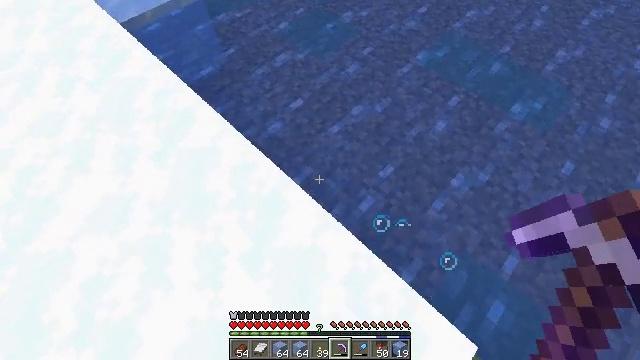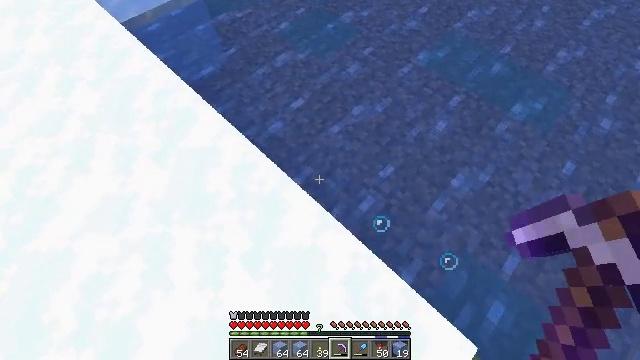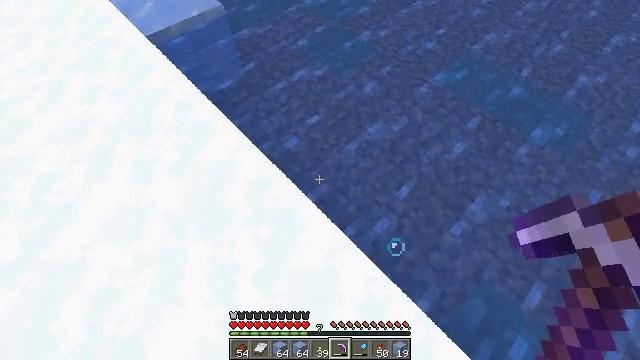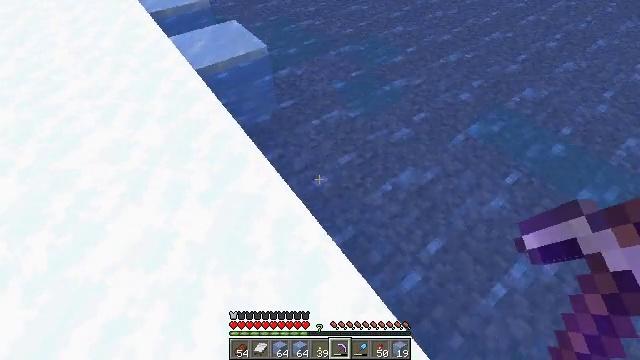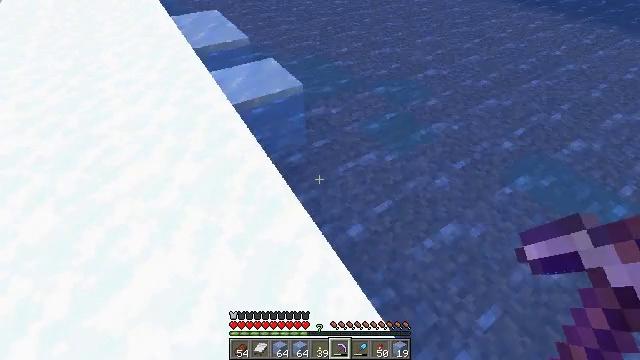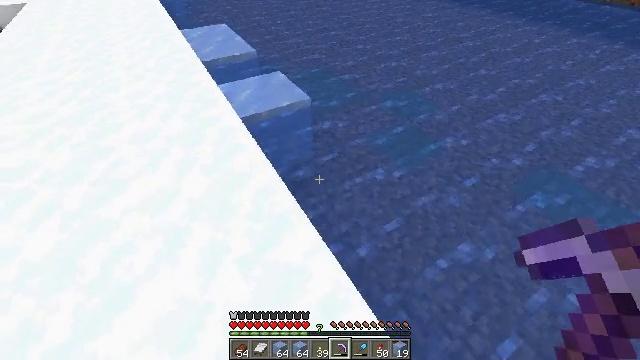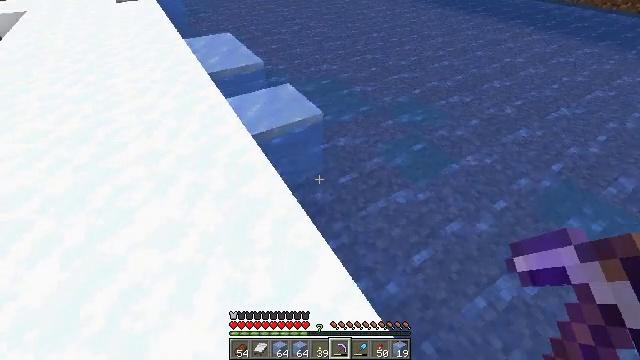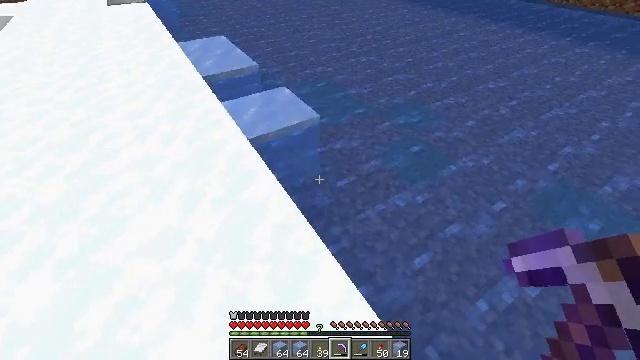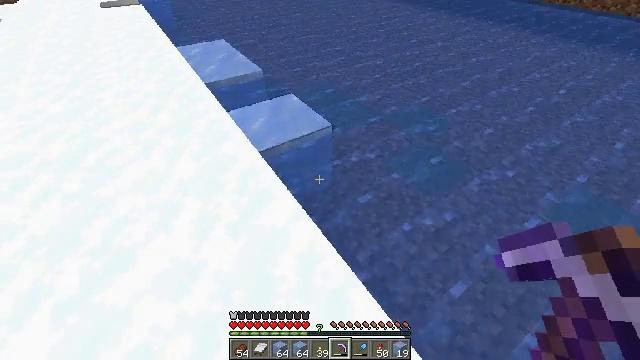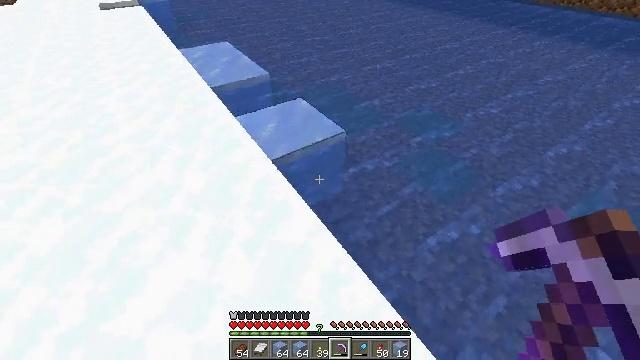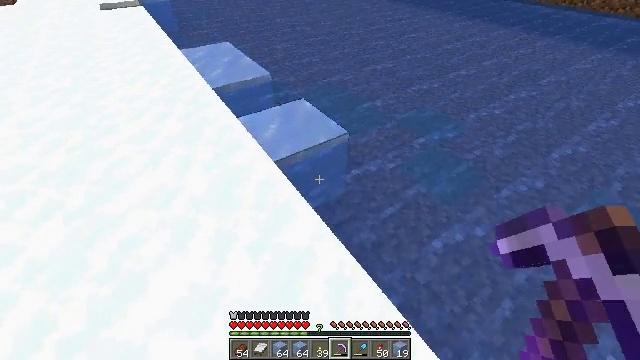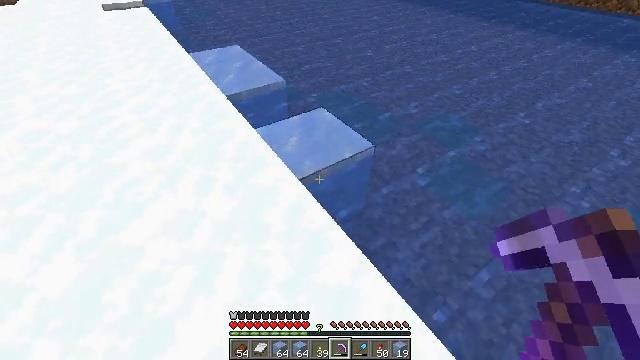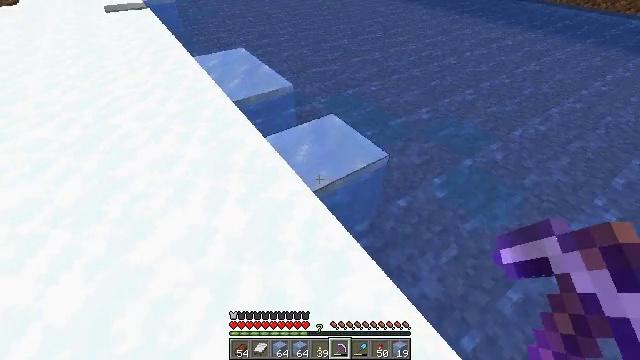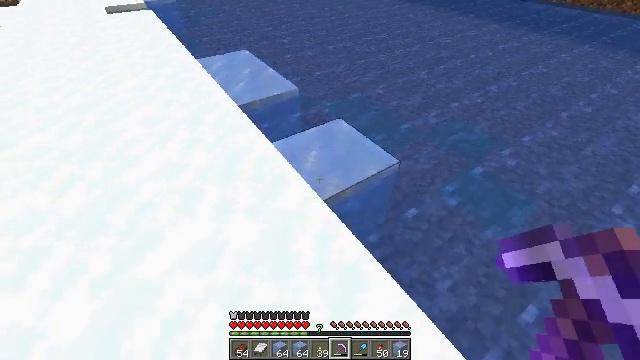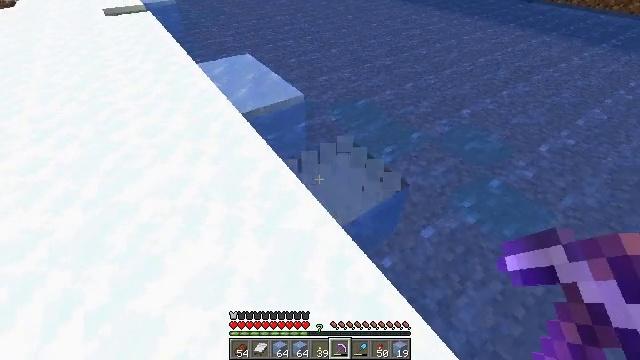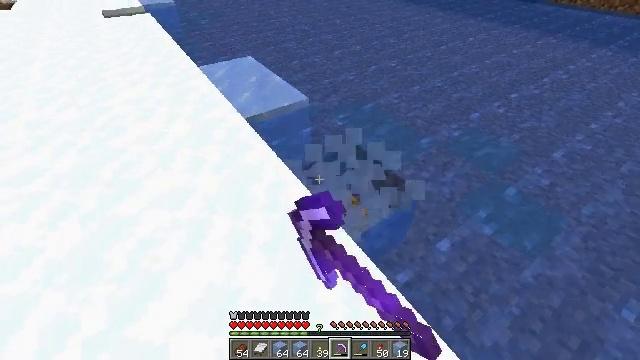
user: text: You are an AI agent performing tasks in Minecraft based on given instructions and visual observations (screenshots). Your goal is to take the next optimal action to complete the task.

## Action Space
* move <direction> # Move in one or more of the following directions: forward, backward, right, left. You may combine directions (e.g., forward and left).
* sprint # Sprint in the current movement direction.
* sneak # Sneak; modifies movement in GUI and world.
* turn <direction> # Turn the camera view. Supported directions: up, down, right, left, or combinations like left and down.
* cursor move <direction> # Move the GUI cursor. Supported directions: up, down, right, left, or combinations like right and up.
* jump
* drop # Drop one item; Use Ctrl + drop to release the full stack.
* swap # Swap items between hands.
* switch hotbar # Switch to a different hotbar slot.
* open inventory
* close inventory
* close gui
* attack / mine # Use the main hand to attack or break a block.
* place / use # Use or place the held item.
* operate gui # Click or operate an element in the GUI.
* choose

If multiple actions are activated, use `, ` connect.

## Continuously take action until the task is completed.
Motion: motion action
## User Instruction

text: Mine ice to use in an ice pathway.
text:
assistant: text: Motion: no_op
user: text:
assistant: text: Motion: move forward and move left, turn left and up
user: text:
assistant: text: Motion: move forward and move left, turn left and up
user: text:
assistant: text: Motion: move forward and move left, turn left and up
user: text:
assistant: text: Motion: move forward and move left, turn up
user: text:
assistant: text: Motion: move forward and move left
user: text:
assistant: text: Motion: move forward and move left, turn right
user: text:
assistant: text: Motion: move forward and move left, turn right
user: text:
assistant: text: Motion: move forward and move left
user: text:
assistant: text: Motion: move forward and move left
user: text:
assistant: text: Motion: move forward and move left
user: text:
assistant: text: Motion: move forward and move left
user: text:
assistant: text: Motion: move forward
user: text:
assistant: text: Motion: attack / mine
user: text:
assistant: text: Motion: attack / mine
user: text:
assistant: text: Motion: attack / mine
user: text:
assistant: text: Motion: no_op
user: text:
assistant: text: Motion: move forward
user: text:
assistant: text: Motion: move forward
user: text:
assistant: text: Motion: move forward and move left
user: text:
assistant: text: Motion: move forward and move left
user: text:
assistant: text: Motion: move forward and move left
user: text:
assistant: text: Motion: move forward and move left, turn right
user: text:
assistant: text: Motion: move forward, turn right
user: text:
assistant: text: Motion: move forward, turn down
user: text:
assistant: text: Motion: turn down
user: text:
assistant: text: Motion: no_op
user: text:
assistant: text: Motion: turn left
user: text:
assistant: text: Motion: turn left
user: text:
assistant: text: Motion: no_op